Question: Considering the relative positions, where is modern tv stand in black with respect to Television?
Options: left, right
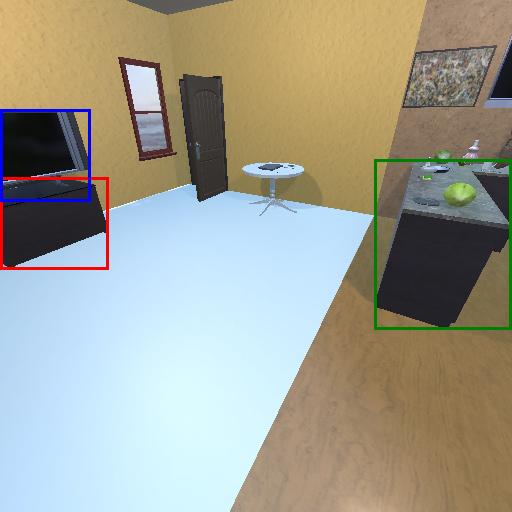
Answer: left